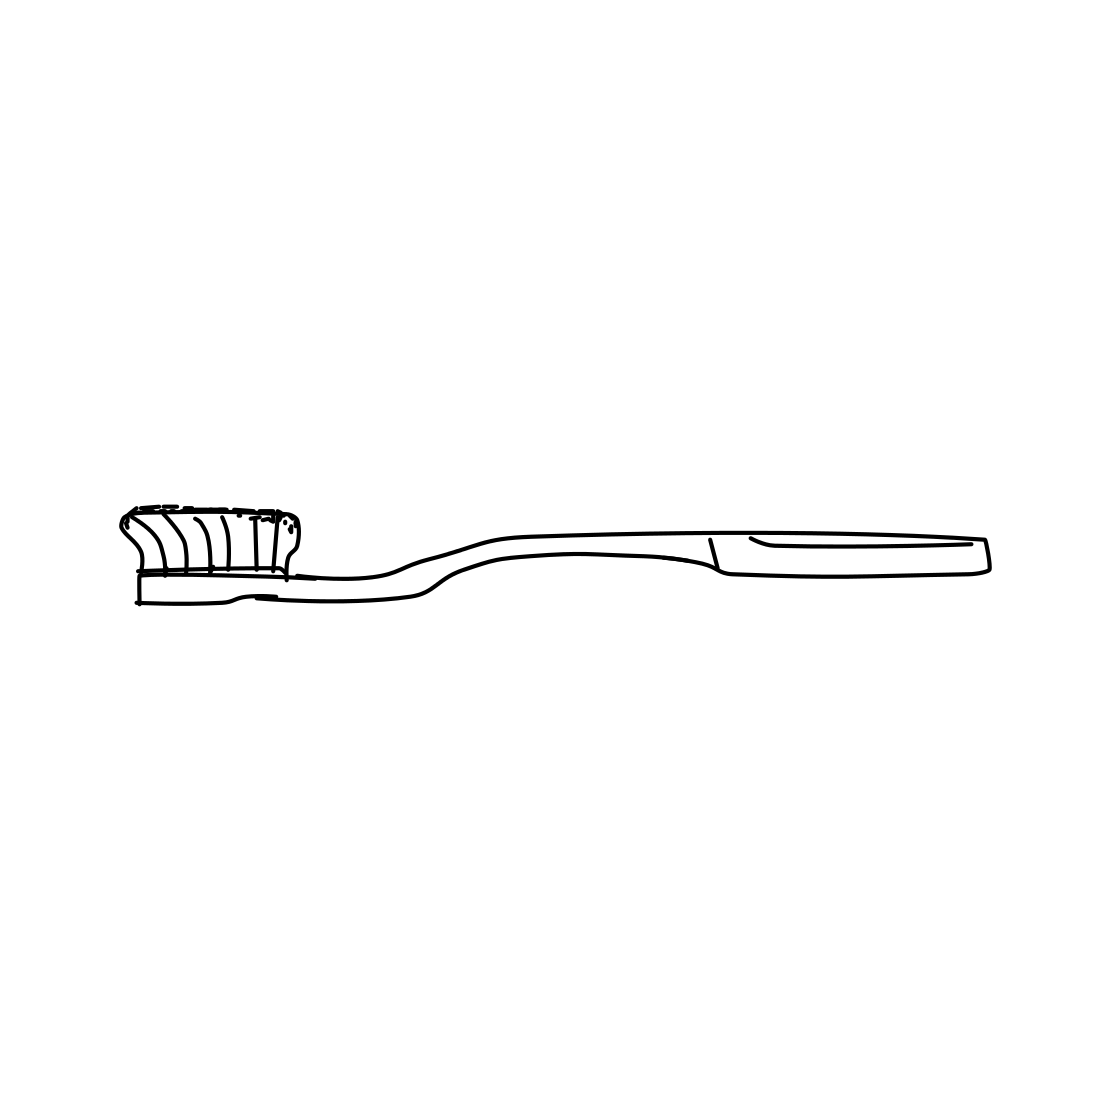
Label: toothbrush